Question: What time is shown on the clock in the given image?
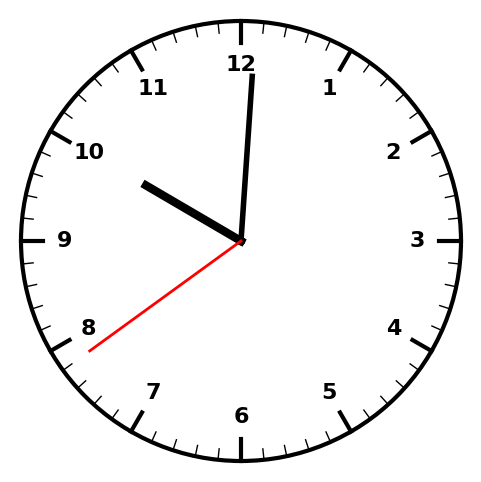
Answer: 10:00:39